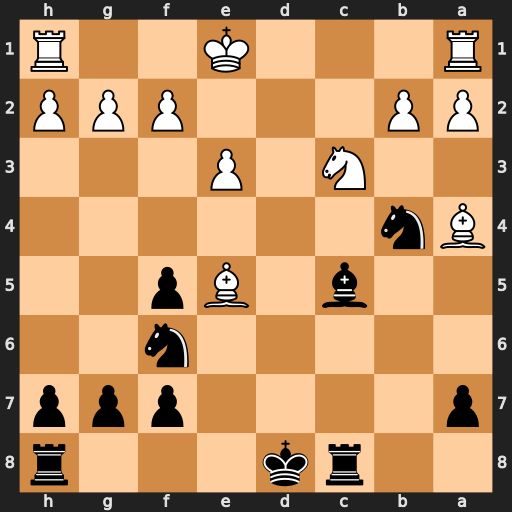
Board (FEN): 2rk3r/p4ppp/5n2/2b1Bp2/Bn6/2N1P3/PP3PPP/R3K2R
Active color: b
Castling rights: KQ
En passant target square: -
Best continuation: Nd3+ Ke2 Nxe5